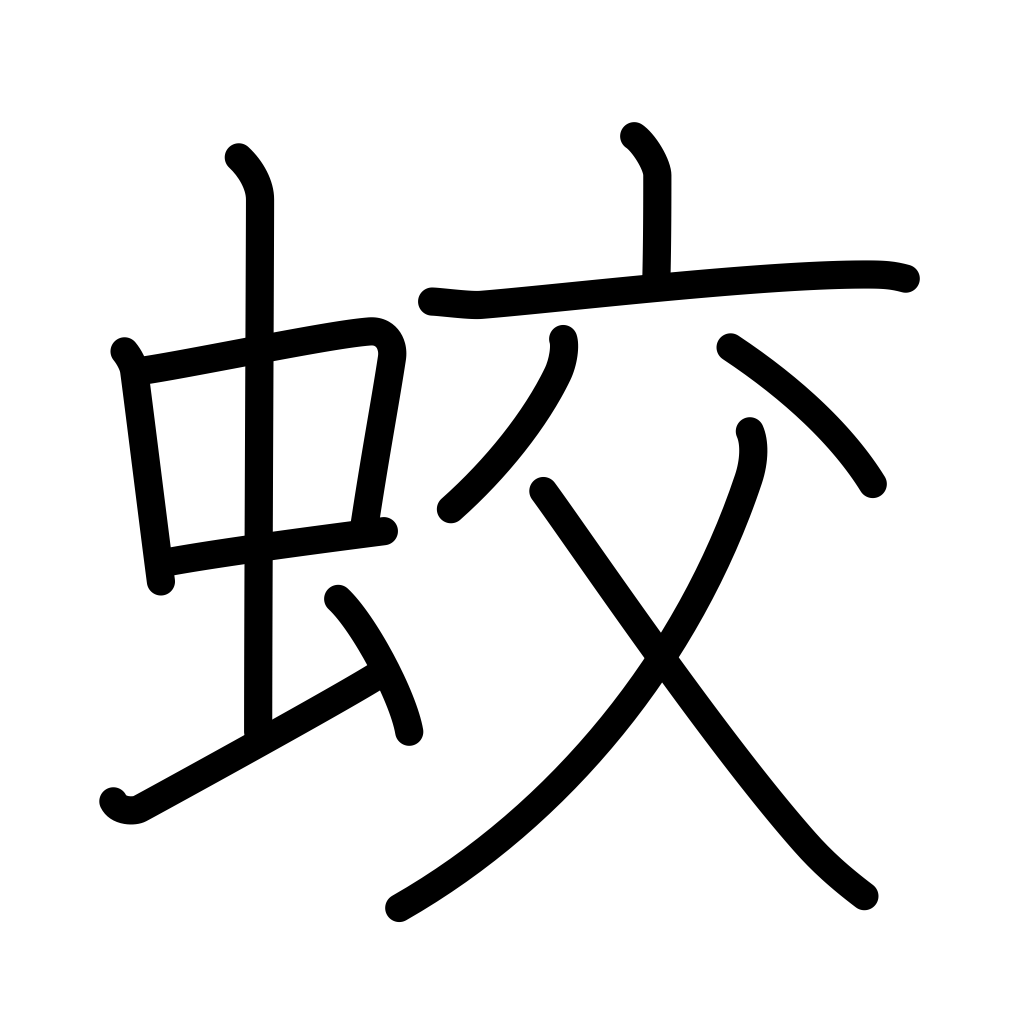
Meaning: dragon